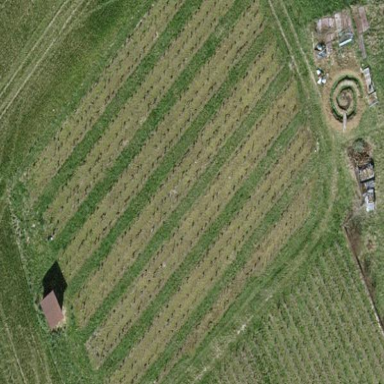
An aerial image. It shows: Beautiful vineyard in the countryside.